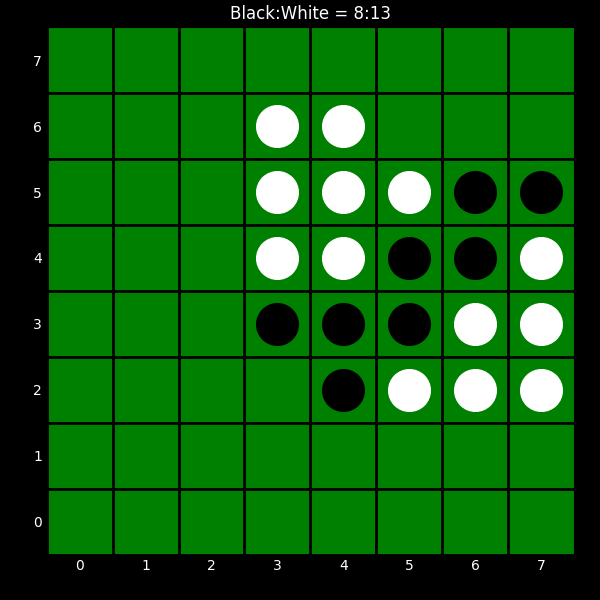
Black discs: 8
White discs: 13